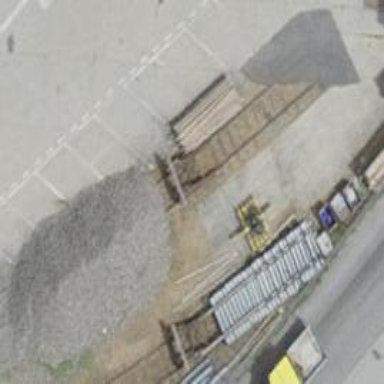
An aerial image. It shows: Railway buffer stop.